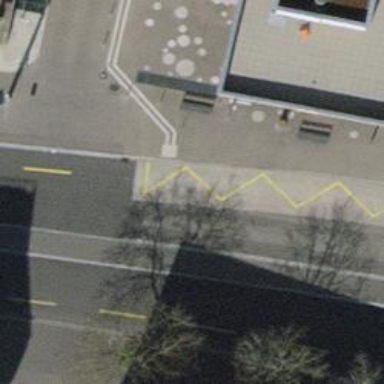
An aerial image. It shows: Bus stop with platform for public transport.